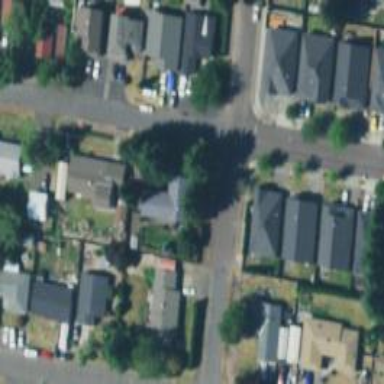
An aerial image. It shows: Residential road with sidewalk on the left side.